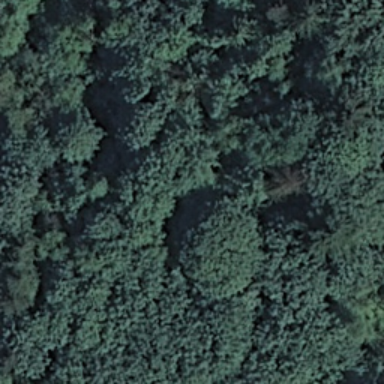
This is a dense forest with lots of dark green trees .